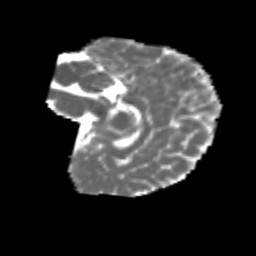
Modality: MD
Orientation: sagittal
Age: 7
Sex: male
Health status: healthy